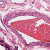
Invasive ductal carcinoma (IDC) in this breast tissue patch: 0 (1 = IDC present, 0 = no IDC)